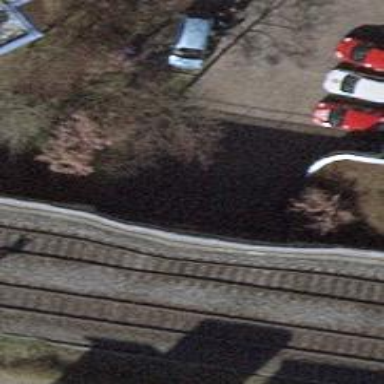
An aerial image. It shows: Parking entrance.